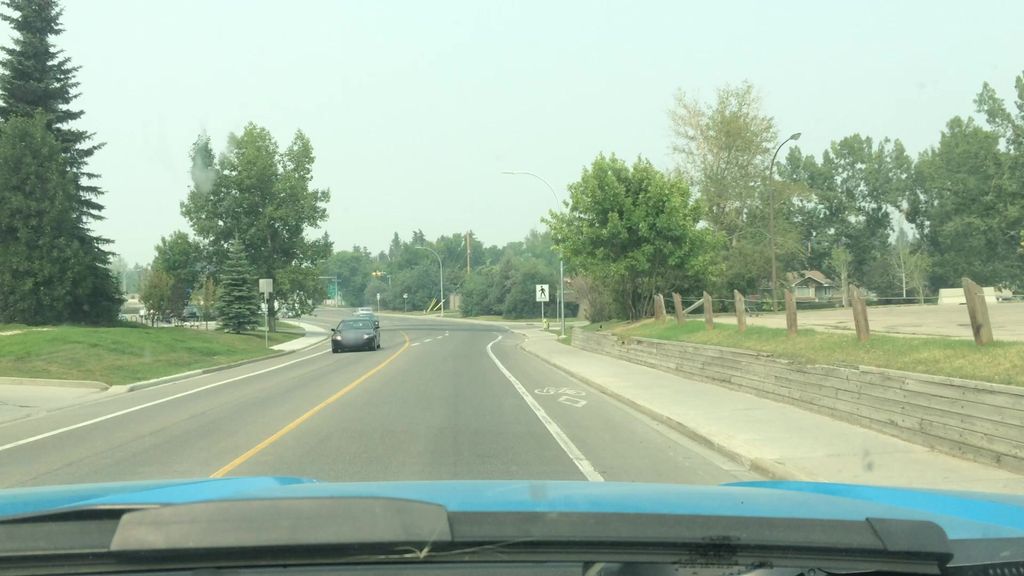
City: calgary